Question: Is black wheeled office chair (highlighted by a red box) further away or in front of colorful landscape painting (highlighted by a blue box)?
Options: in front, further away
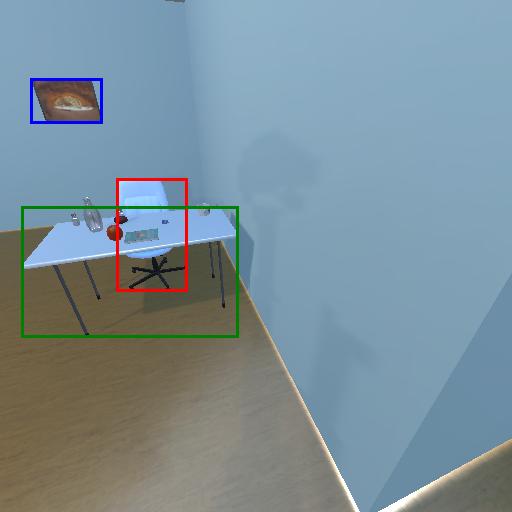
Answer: in front